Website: walmart
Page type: store-pickup
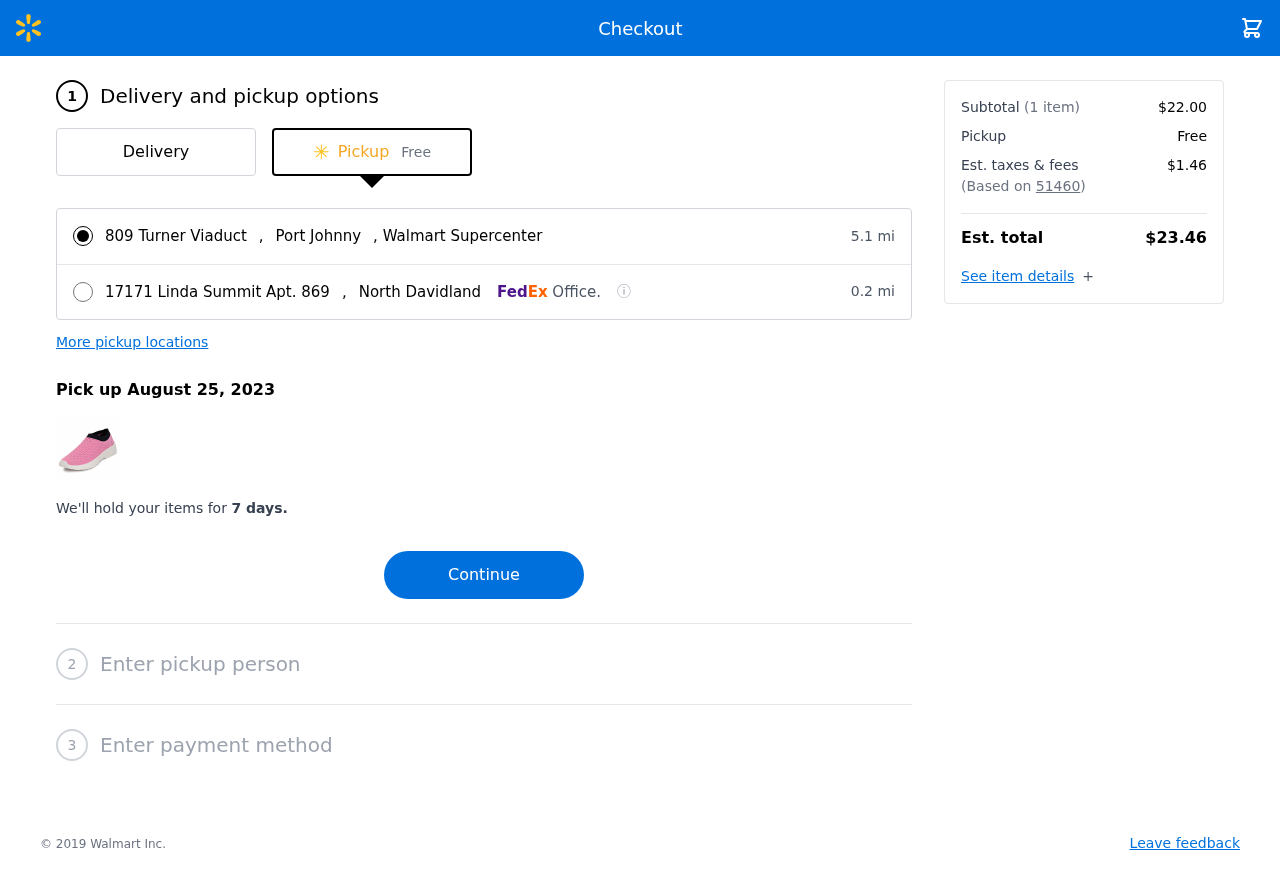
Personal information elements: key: PII_LOCATION1_CITY
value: Port Johnny
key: PII_LOCATION1_STREET
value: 809 Turner Viaduct
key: PII_LOCATION2_CITY
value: North Davidland
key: PII_LOCATION2_STREET
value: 17171 Linda Summit Apt. 869
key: PII_POSTCODE
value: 51460
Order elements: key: ORDER_DELIVERY_DATE
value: Pick up August 25, 2023
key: ORDER_NUM_ITEMS
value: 1
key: ORDER_SUBTOTAL
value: $22.00
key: ORDER_TAX
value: $1.46
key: ORDER_TOTAL
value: $23.46